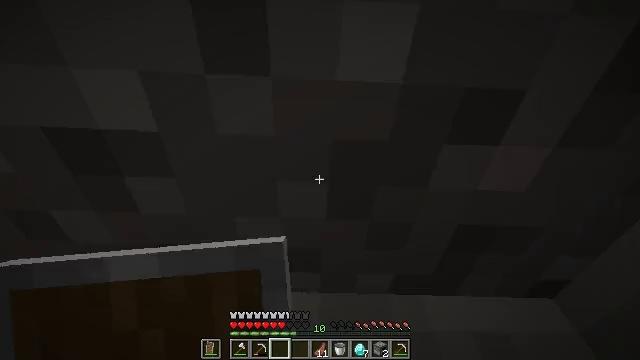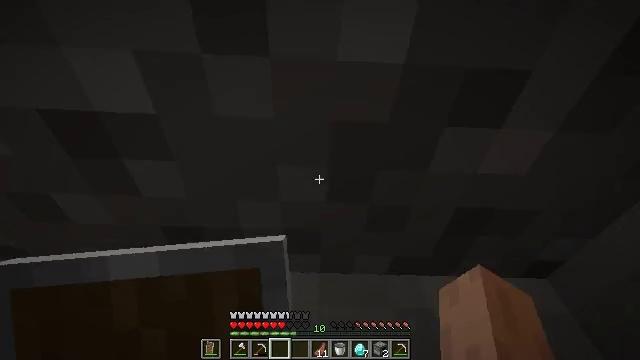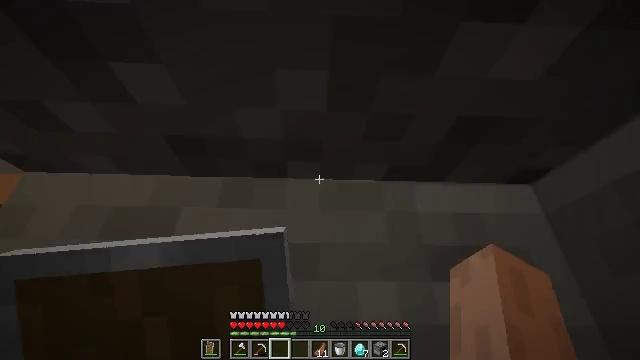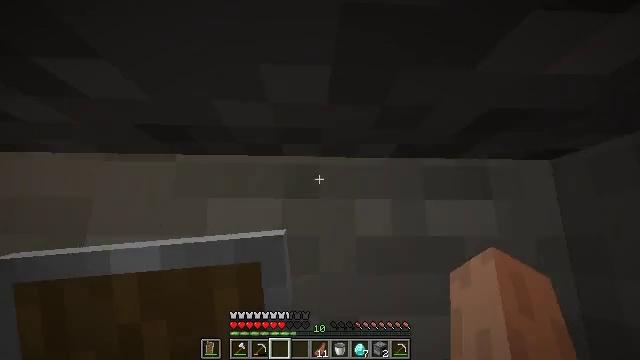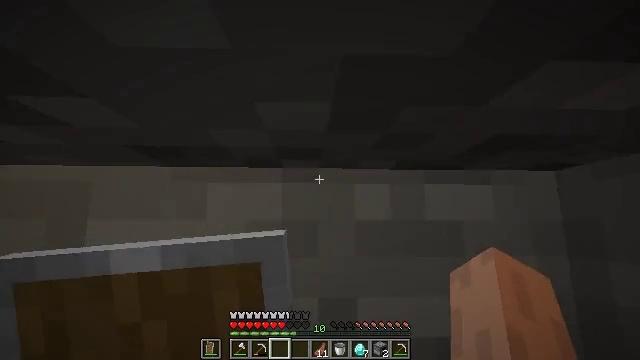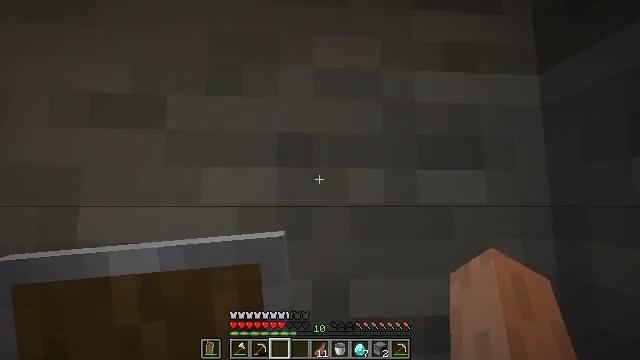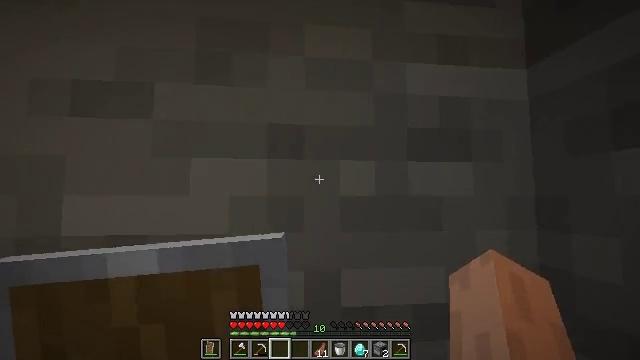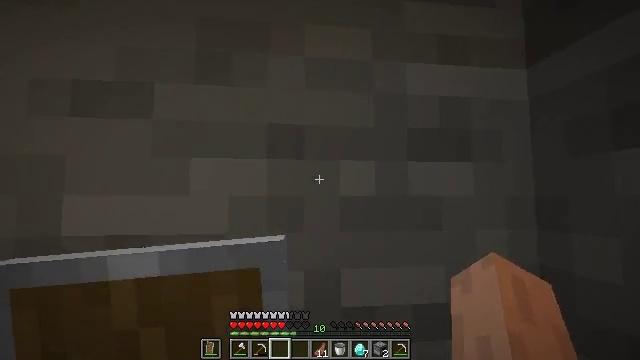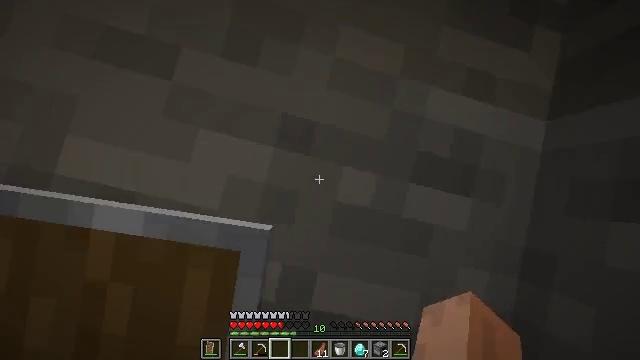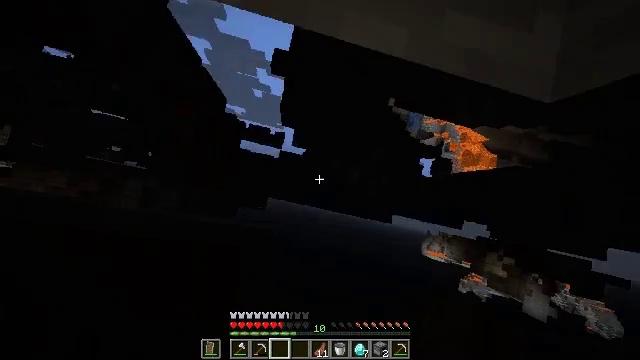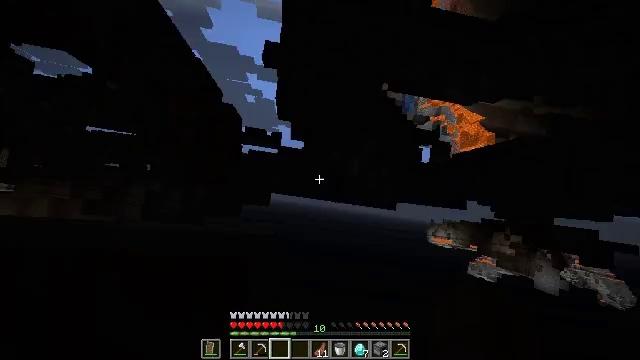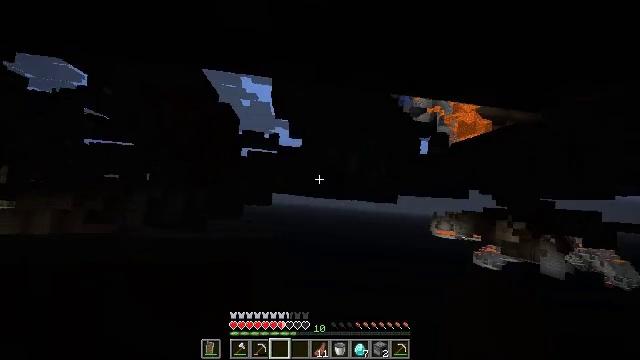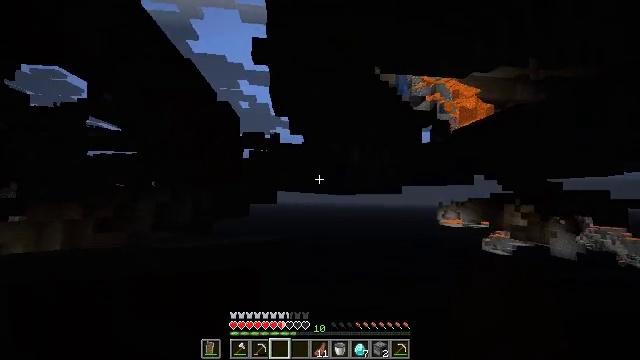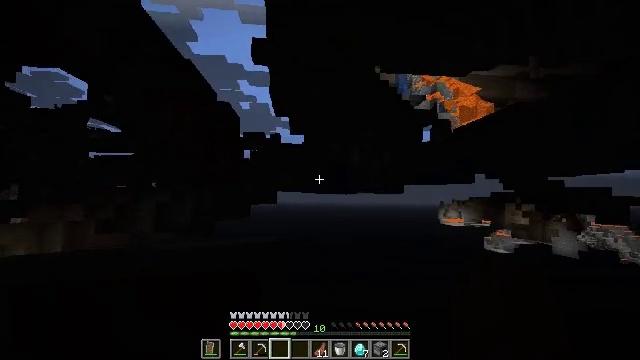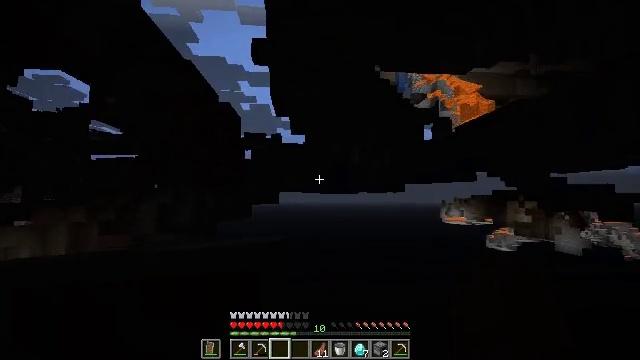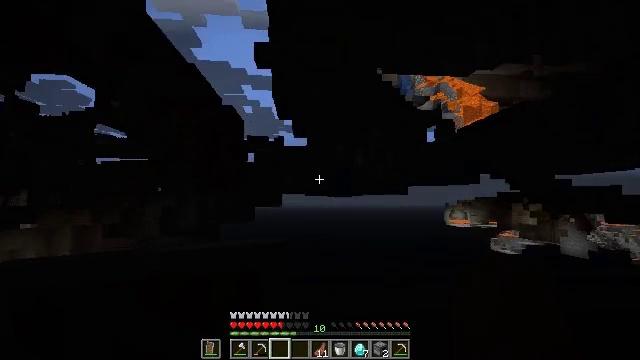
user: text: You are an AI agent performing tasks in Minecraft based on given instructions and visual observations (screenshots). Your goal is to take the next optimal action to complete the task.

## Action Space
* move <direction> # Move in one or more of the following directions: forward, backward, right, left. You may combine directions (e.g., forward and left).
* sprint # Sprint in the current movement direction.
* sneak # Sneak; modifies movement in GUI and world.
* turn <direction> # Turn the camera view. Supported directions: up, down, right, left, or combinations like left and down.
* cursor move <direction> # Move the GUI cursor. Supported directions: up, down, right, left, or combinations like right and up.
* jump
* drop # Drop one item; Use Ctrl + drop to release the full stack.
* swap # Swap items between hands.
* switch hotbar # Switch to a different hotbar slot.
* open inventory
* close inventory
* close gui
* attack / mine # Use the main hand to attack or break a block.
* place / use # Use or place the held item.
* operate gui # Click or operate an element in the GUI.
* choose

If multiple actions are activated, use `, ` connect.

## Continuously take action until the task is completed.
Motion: motion action
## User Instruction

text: Collect the composter for reuse.
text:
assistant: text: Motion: turn down
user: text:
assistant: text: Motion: turn down
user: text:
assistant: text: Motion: turn down
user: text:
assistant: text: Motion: turn down
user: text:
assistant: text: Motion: turn right and down
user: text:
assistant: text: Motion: turn right and down
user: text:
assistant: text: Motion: no_op
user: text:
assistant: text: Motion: no_op
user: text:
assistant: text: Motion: no_op
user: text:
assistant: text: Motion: no_op
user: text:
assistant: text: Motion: no_op
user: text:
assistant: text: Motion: no_op
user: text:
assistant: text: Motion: no_op
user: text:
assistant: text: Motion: no_op
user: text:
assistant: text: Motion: no_op
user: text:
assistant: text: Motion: turn up
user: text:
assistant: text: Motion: turn right and up
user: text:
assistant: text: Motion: turn right and up
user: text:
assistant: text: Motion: turn right and up
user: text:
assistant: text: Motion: turn up
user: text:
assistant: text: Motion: no_op
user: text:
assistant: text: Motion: no_op
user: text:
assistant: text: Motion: no_op
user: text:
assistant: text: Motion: no_op
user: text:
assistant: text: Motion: no_op
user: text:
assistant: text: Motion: turn left and down
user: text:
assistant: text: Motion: turn left and down
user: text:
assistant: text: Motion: turn left and down
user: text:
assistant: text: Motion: turn left and down
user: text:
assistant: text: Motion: turn left and down